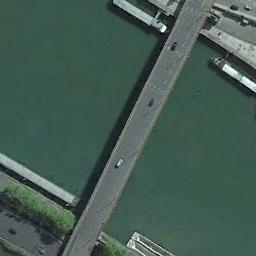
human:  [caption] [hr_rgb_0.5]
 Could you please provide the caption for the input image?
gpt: There is a bridge with two boats over the river .

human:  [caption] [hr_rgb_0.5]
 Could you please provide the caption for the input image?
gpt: A bridge built on a green river and some boats docked on both sides of the river .

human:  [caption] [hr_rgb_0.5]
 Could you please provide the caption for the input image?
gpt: A bridge connects the land on both sides of the turquoise water  There are three cars on the bridge .

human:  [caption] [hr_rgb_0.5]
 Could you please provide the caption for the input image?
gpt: Most of the area the bridge crosses is forest .

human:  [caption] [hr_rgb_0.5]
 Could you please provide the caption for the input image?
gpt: Some cars are on the bridge .